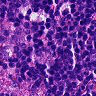
Metastatic tissue present: no